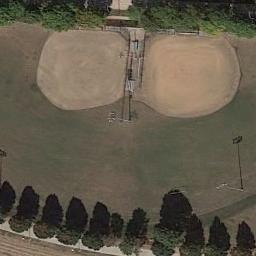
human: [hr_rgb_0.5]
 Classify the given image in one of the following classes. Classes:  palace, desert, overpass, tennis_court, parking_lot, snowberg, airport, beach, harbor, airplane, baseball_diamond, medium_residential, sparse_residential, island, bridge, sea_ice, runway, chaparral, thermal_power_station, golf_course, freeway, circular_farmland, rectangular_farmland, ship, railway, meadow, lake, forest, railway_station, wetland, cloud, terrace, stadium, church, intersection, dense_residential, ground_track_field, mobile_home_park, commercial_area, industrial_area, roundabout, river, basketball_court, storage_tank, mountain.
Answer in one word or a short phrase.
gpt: baseball_diamond